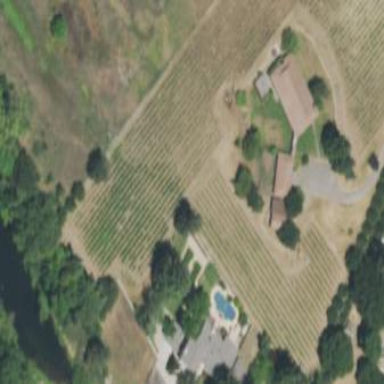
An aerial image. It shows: Vineyard with wine grapes as the crop.